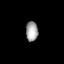
Tissue: prostate
Cell type: T cells
Senescence score: 0.3253
Nuclear area (px): 238
Mean DAPI intensity: 160.113